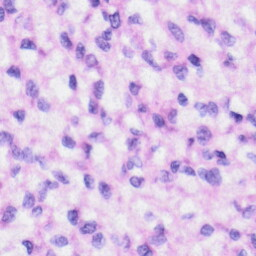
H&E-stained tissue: Liver